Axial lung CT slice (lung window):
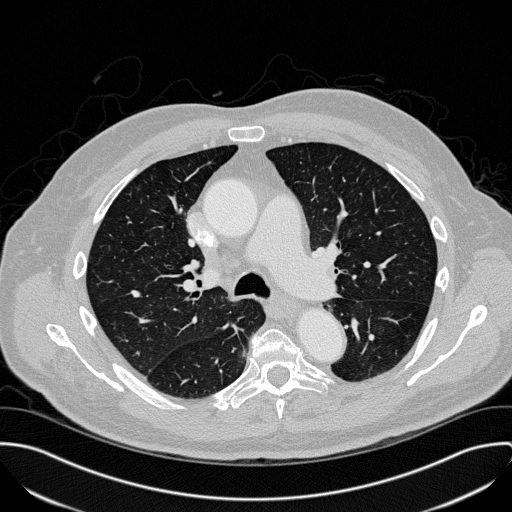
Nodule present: no